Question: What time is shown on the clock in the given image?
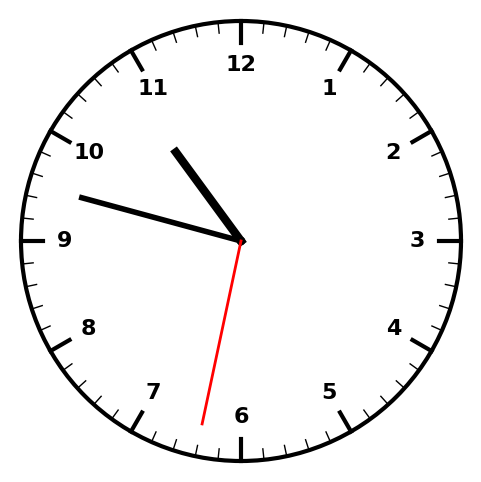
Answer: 10:47:32